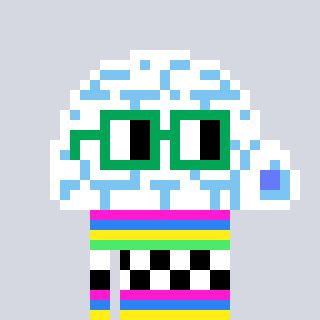
a pixel art character with square green glasses, a igloo-shaped head and a redpinkish-colored body on a cool background